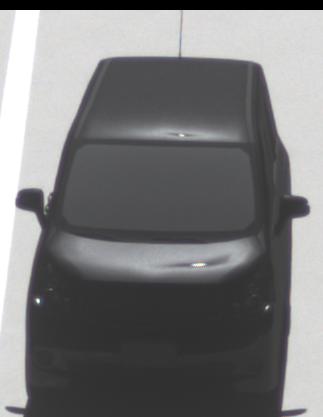
Make: Toyota
Model: Noah
Detailed model: Voxy R70G
Model produced from: 2007
Model produced until: 2013
Doors: 5
Color: black
Road condition: dry road
Daytime: morning or afternoon
Contrast: high contrast